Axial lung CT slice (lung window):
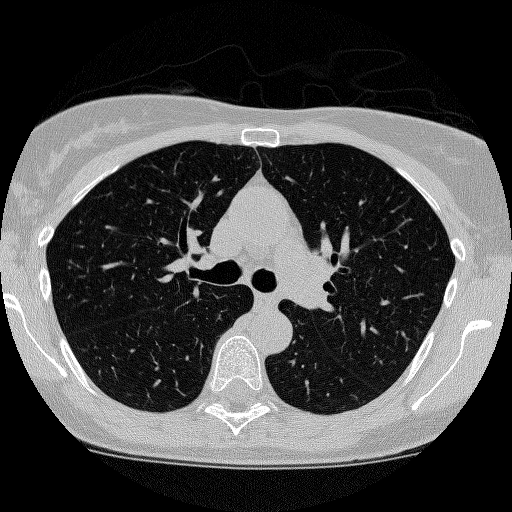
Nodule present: no